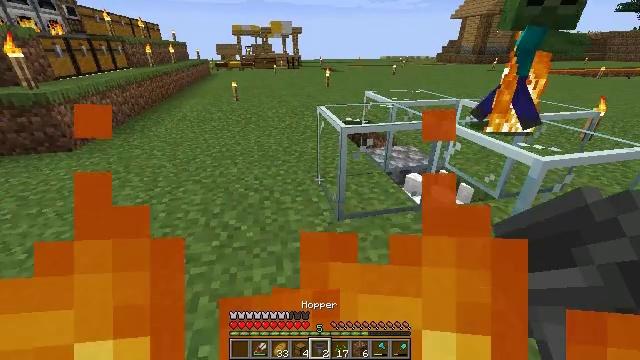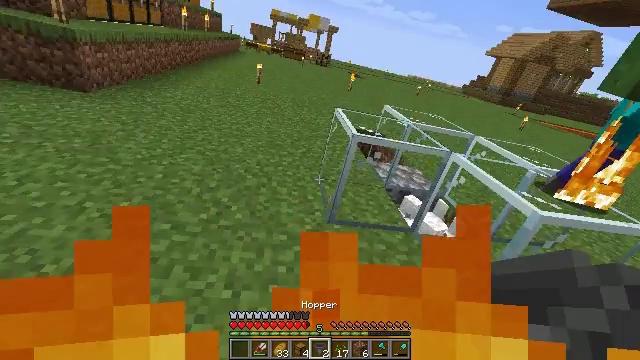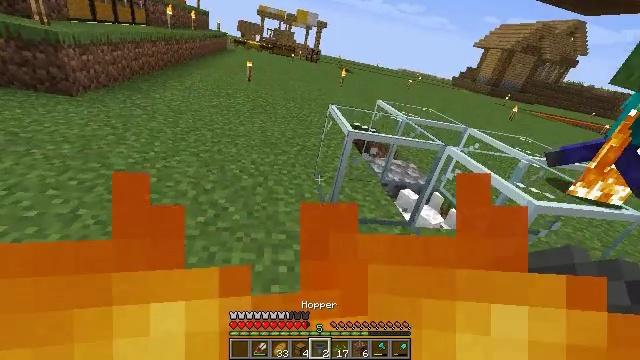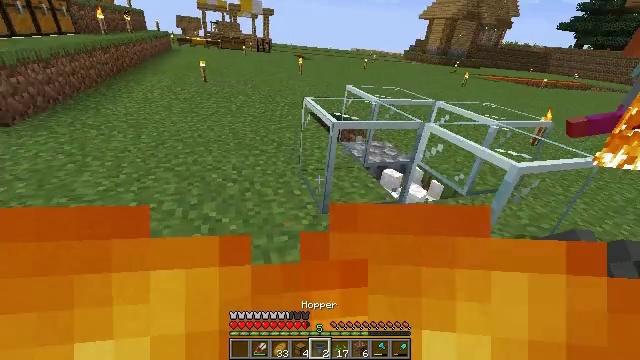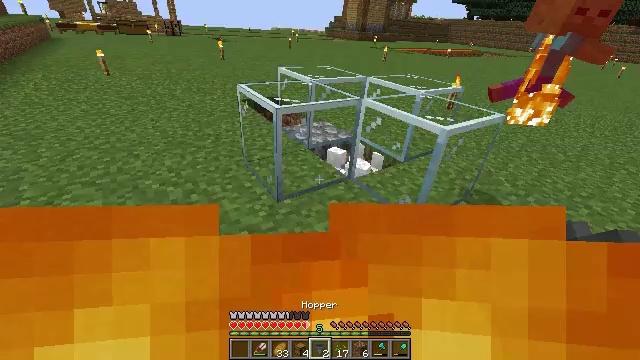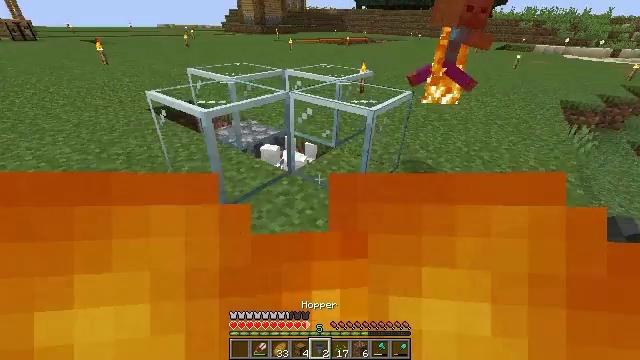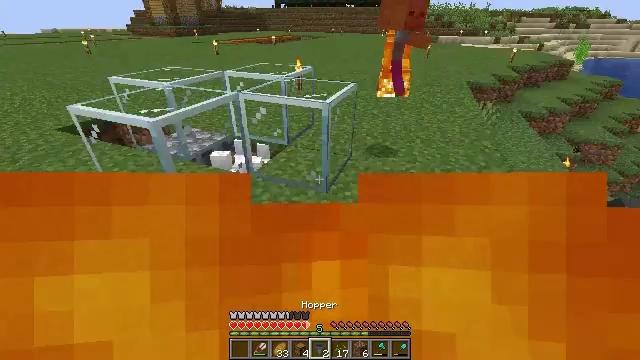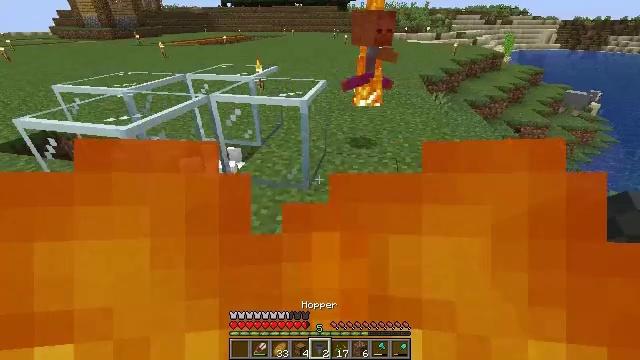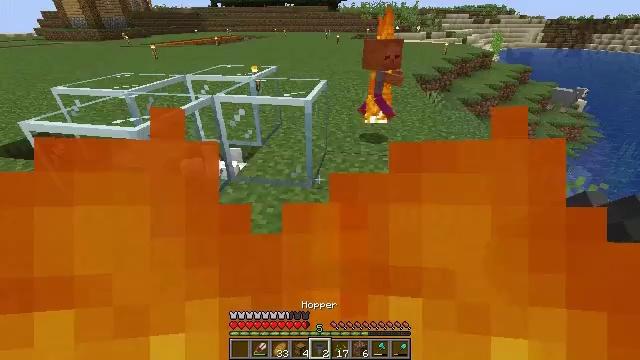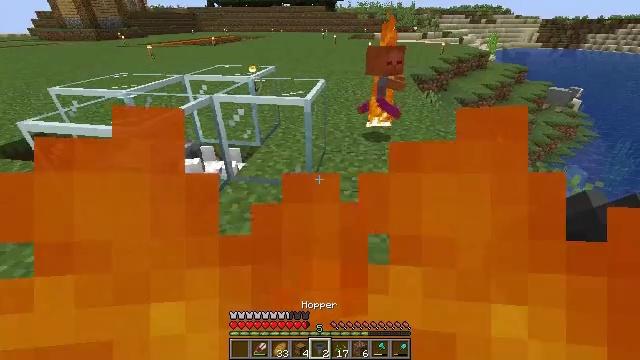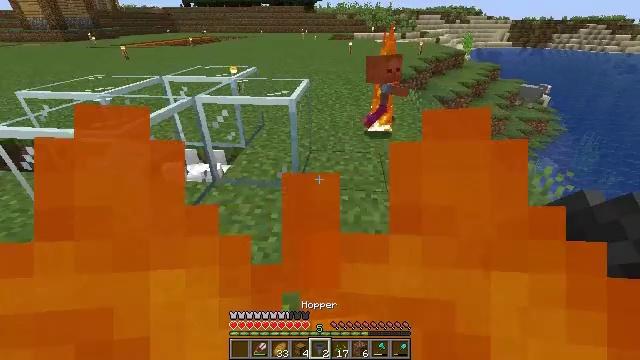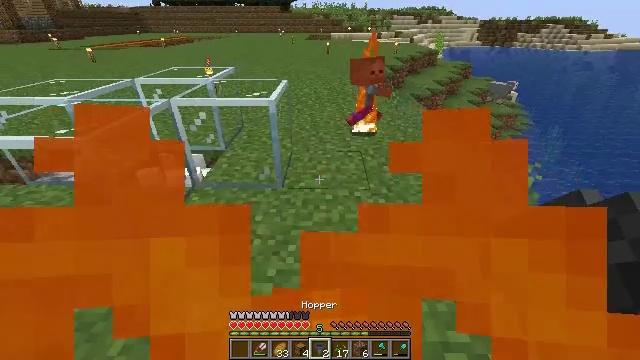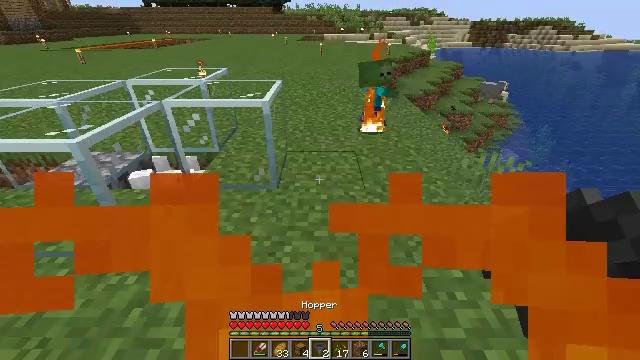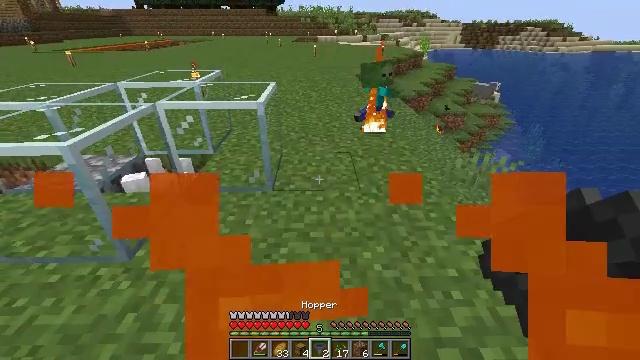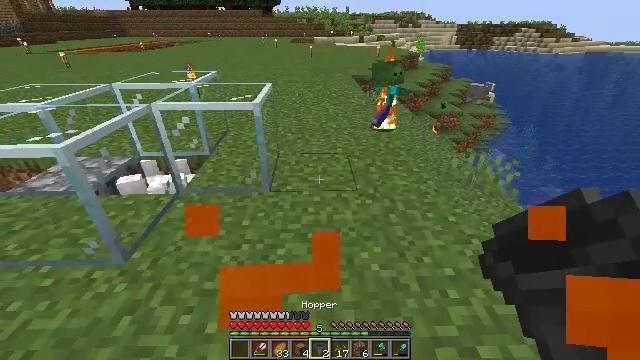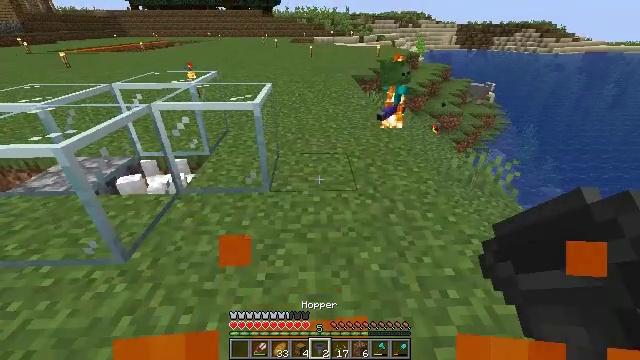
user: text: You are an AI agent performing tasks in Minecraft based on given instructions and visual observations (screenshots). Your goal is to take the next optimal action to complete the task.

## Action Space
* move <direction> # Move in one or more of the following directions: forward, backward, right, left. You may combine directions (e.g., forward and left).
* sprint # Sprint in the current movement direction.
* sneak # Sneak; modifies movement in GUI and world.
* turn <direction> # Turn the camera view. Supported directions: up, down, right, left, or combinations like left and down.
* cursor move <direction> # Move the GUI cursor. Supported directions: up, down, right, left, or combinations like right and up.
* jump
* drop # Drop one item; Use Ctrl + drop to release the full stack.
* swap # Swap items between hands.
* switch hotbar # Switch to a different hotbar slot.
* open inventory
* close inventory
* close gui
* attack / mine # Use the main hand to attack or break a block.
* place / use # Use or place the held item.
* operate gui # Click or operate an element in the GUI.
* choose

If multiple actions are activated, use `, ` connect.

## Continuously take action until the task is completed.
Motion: motion action
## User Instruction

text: Combat the zombie.
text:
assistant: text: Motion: no_op
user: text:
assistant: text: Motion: move left, turn right
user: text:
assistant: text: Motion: move left, turn right and down
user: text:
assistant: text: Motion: move left, turn right and down
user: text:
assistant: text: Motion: move left, turn right
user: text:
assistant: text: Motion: move left, turn right
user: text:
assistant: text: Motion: turn right
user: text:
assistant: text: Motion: turn right
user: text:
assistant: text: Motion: no_op
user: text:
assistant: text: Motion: turn right
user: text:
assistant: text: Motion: turn right
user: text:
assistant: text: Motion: turn right
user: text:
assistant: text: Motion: turn right
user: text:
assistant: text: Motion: no_op
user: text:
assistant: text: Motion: no_op
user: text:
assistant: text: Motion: turn right
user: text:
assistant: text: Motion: turn right
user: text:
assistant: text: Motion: turn right and down
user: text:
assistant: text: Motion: turn right and down
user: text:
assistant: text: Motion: move forward, turn right and down
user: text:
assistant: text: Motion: move forward, turn right
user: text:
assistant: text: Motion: move forward
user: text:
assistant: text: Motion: move forward
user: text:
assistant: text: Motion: move forward
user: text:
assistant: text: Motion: no_op
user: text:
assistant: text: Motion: turn left
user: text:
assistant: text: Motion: turn left and up
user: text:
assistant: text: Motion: turn left and up
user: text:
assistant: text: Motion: turn left
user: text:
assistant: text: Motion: no_op